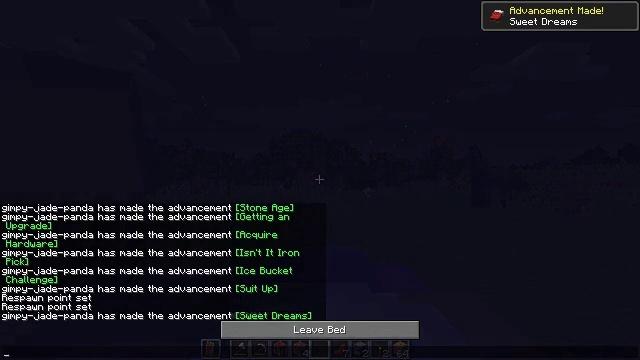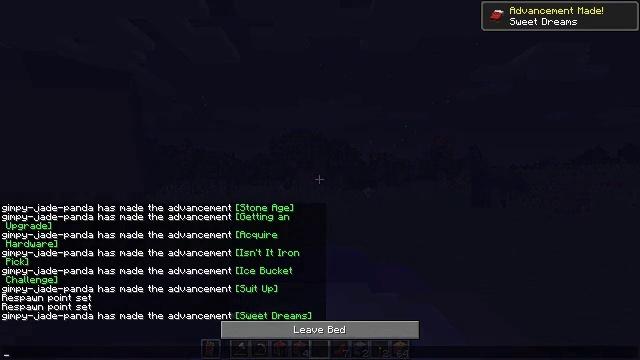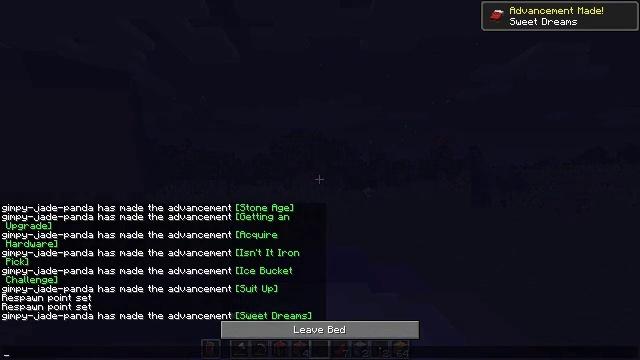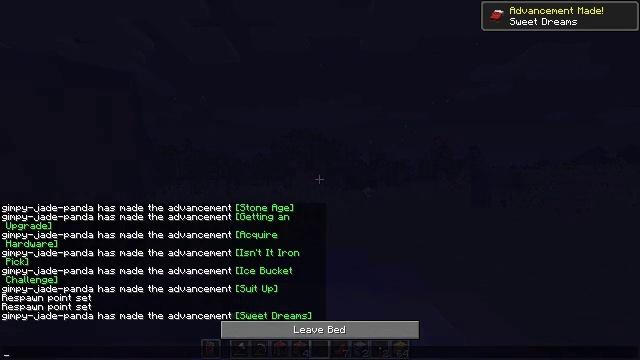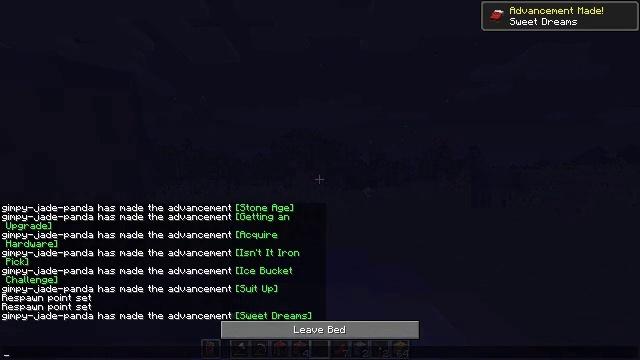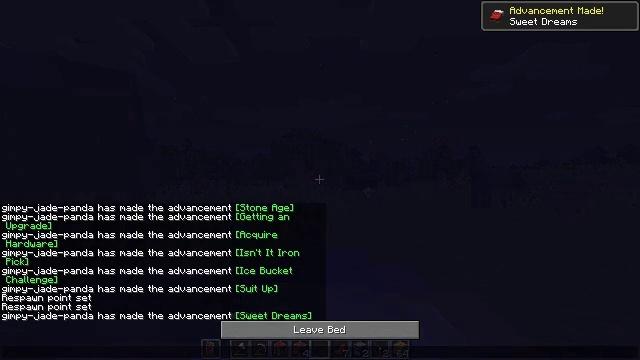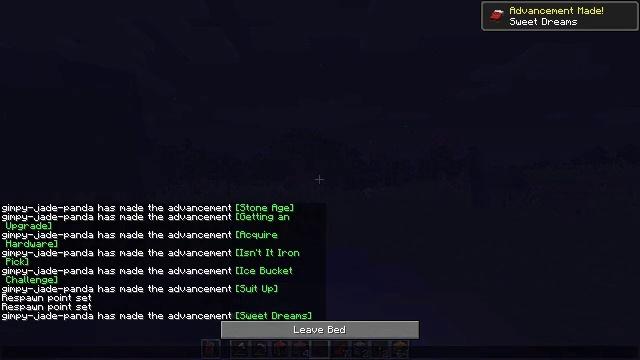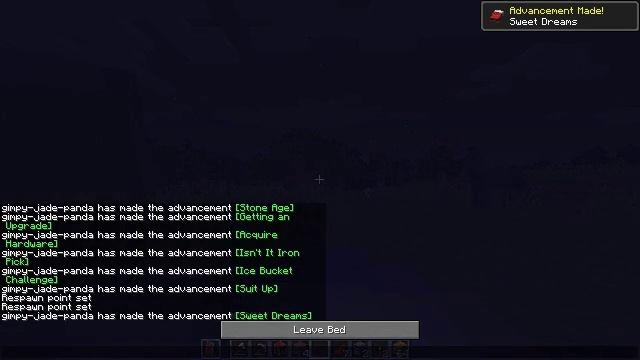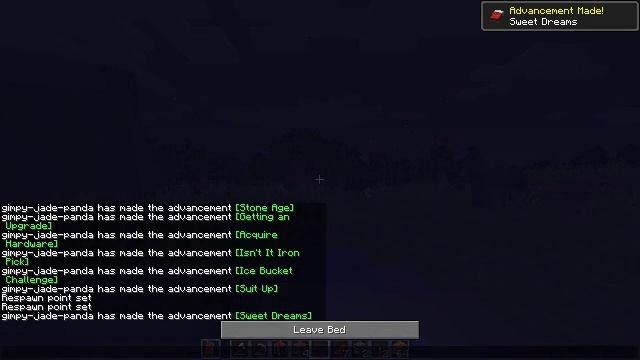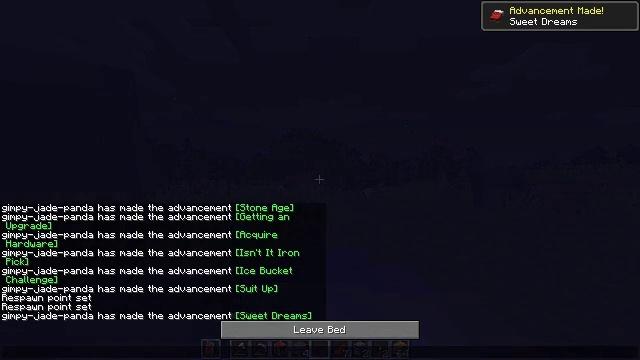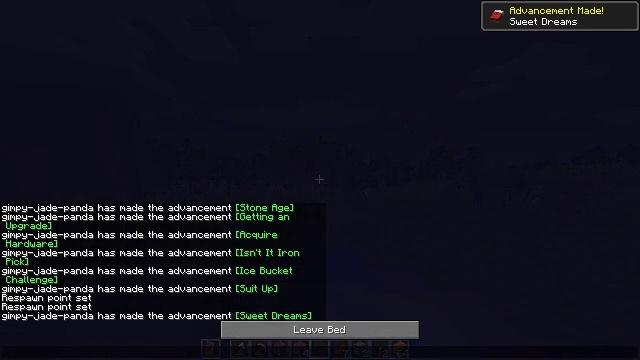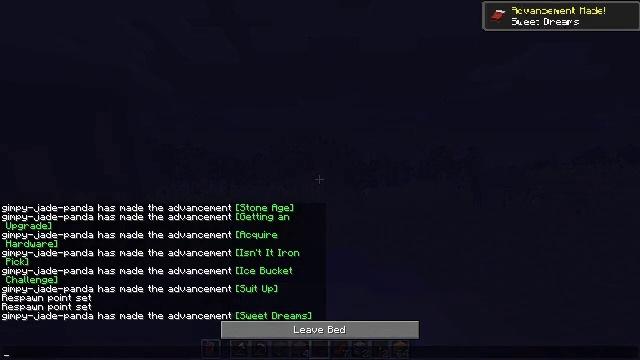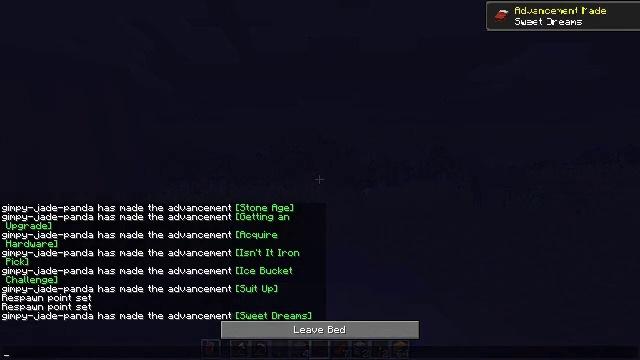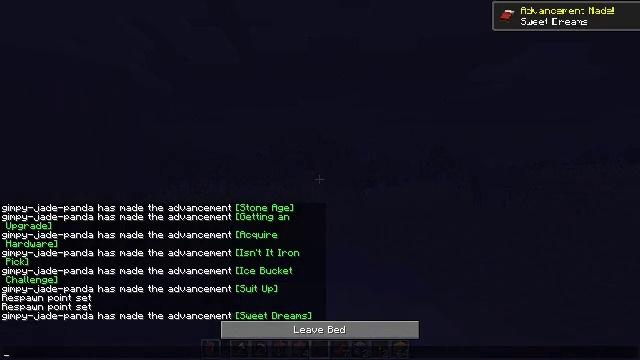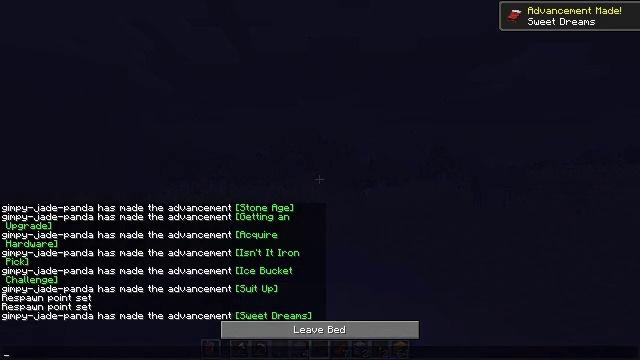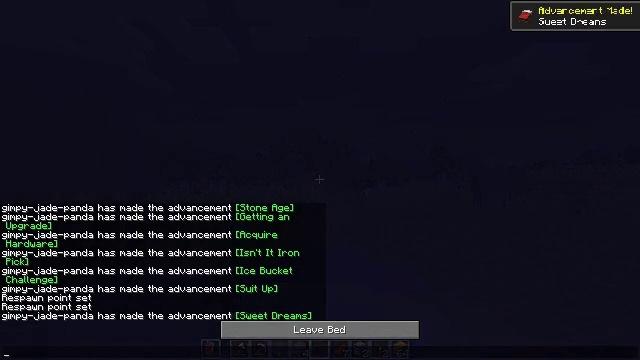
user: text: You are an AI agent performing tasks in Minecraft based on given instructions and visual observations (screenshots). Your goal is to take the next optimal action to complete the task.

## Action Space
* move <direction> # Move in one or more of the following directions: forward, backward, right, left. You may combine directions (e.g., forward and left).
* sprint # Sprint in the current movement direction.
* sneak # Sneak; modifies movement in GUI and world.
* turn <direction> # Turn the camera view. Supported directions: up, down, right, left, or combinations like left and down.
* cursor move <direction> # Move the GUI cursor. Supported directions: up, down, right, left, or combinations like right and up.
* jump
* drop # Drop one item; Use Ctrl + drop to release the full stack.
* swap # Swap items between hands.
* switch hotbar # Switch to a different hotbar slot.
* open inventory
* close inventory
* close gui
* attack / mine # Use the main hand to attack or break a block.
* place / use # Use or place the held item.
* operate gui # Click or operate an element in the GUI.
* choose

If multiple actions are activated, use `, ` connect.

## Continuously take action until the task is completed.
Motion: motion action
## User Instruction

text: Break the purple bed to move it.
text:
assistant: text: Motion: no_op
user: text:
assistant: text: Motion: no_op
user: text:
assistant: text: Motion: no_op
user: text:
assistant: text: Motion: no_op
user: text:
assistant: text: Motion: no_op
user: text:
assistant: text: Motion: no_op
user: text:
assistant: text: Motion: no_op
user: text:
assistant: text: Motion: no_op
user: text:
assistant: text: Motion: no_op
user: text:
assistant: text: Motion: no_op
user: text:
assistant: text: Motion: no_op
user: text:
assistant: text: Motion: no_op
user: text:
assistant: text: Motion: no_op
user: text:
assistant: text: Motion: no_op
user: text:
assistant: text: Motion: no_op
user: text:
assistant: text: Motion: no_op
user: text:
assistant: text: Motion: close gui
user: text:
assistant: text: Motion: no_op
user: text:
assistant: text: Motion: no_op
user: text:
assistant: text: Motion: no_op
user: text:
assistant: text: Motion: no_op
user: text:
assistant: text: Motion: no_op
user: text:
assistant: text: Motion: no_op
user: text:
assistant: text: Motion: no_op
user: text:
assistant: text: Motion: no_op
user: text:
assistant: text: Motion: no_op
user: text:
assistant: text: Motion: no_op
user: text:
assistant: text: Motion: no_op
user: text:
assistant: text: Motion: no_op
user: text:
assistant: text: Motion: no_op